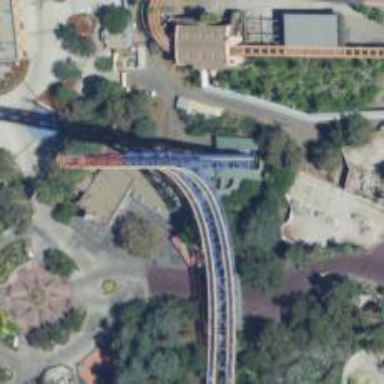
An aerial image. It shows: Drop tower attraction.